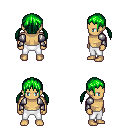
a pixel art fantasy rpg character, male body template, human, tanned skin, steel arm armor, white pants, green twin-tailed hairstyle, four views (front, back, left, right), 2x2 character sprite sheet, small pixel art, hard edges, no anti-aliasing